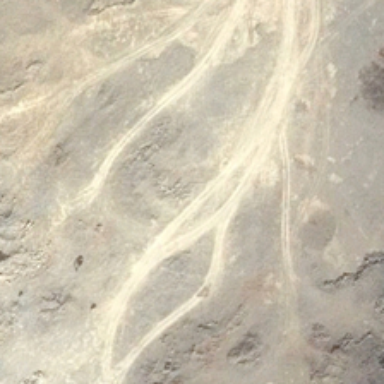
Some divergent path like stripes are lying on the bareland .